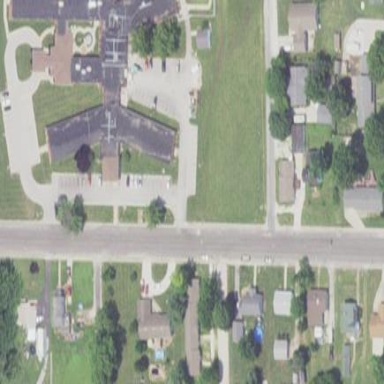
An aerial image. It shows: Nursing home.